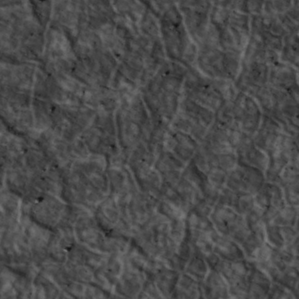
Label: non_frost